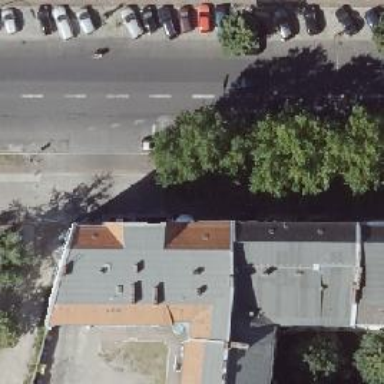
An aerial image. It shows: Kindergarten.